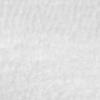
Label: no_change